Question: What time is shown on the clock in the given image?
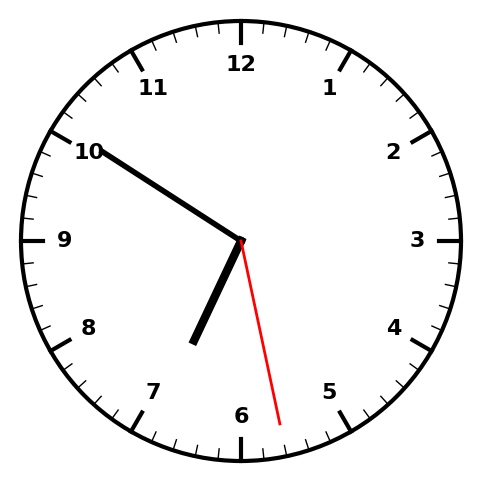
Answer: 06:50:28